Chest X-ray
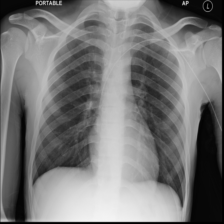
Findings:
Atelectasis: negative
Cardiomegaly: negative
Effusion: negative
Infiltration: positive
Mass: negative
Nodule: negative
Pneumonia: negative
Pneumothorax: negative
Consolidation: negative
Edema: negative
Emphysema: negative
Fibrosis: negative
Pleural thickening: negative
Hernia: negative